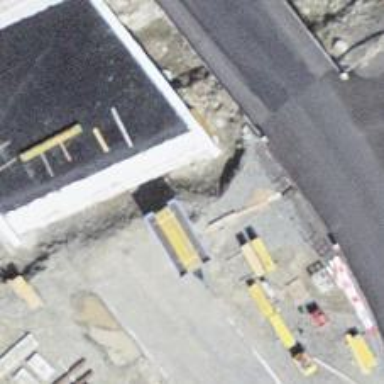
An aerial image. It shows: Asphalt cycleway on bridge.